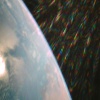
Label: sunburn